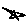
Label: star